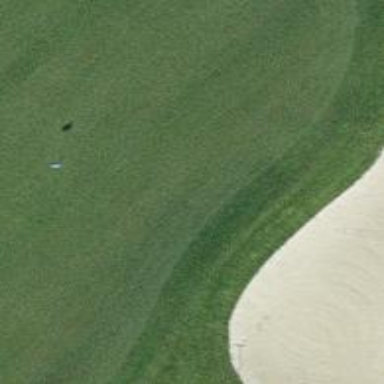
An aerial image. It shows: Golf green.